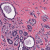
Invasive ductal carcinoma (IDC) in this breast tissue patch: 1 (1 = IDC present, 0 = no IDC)